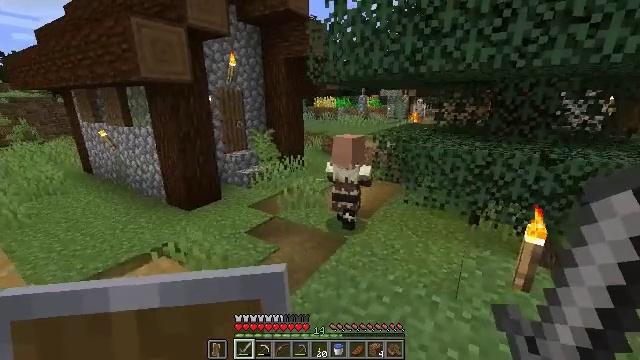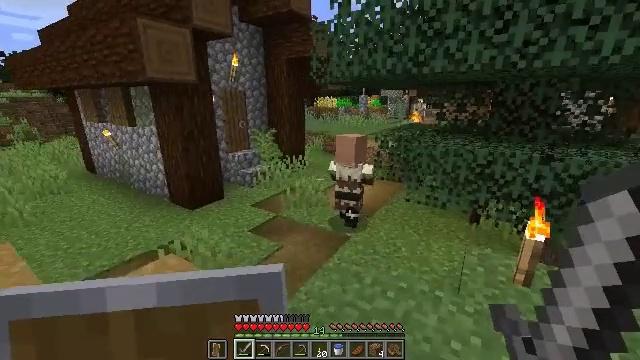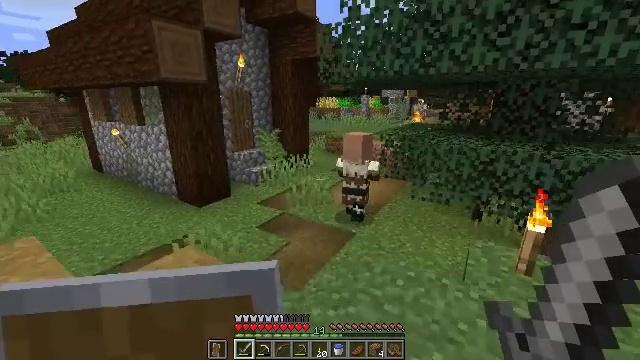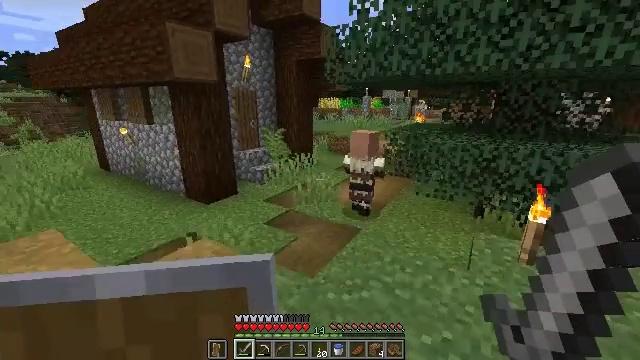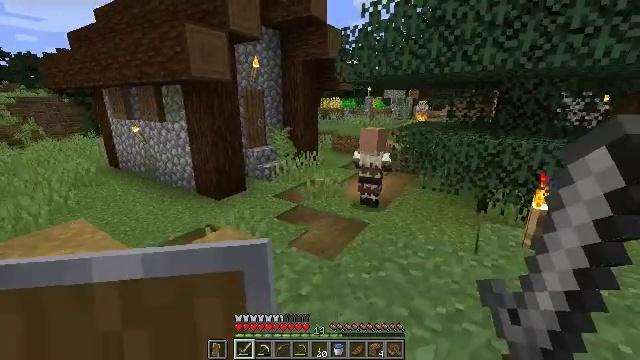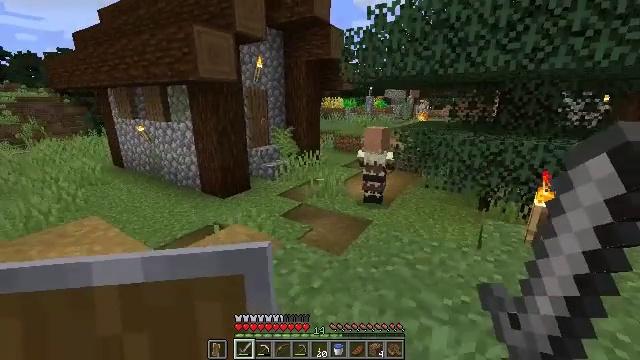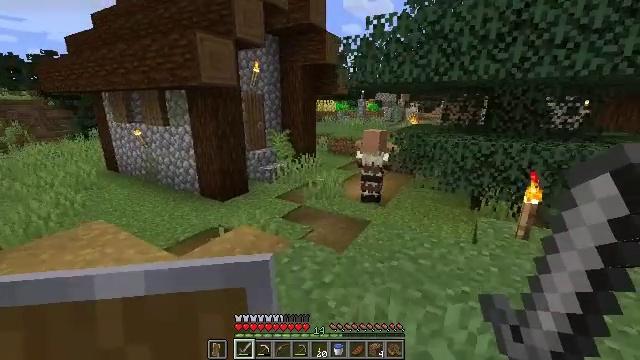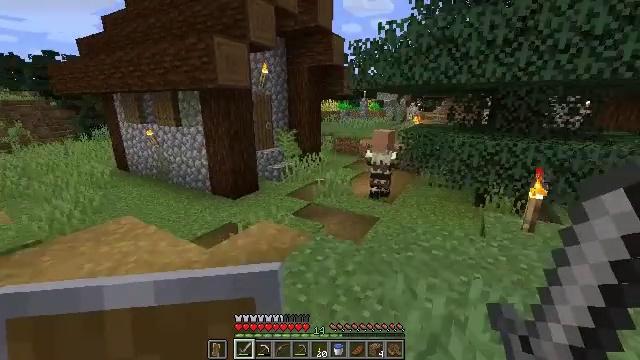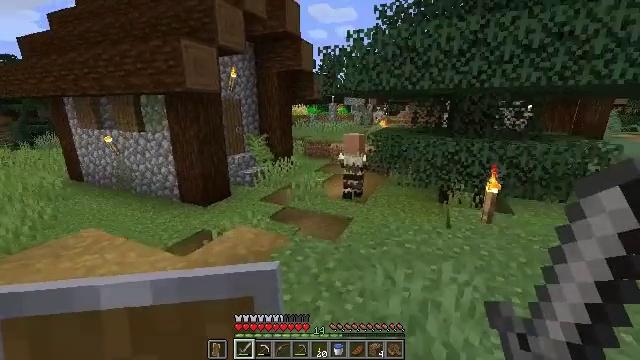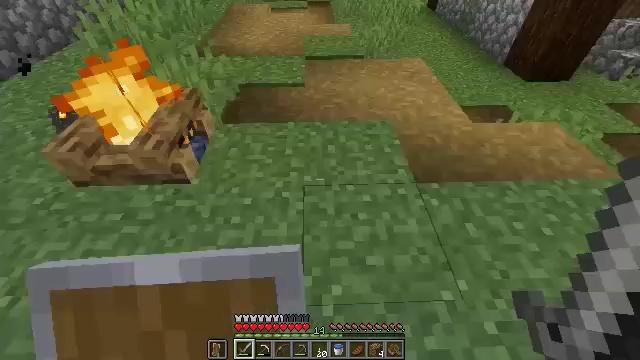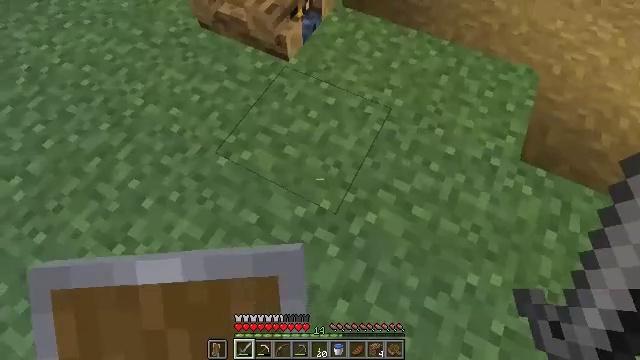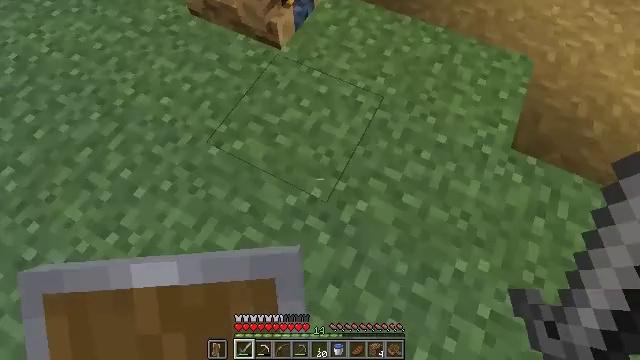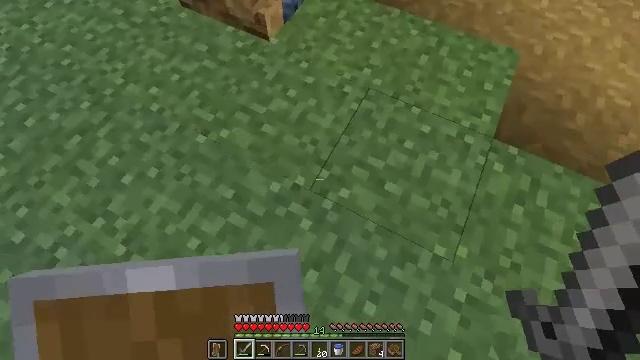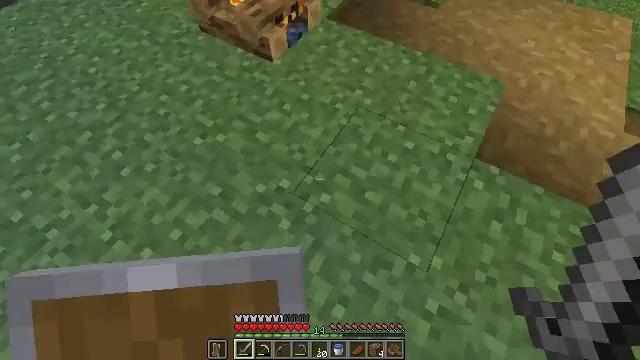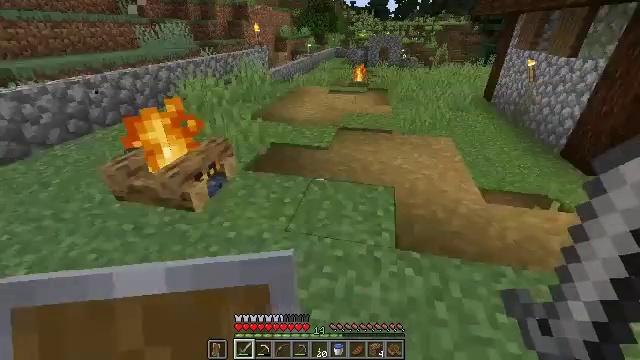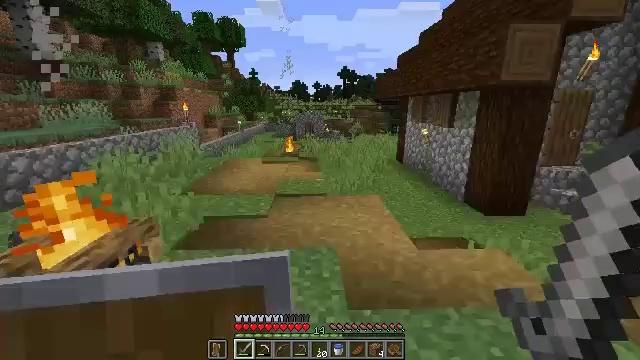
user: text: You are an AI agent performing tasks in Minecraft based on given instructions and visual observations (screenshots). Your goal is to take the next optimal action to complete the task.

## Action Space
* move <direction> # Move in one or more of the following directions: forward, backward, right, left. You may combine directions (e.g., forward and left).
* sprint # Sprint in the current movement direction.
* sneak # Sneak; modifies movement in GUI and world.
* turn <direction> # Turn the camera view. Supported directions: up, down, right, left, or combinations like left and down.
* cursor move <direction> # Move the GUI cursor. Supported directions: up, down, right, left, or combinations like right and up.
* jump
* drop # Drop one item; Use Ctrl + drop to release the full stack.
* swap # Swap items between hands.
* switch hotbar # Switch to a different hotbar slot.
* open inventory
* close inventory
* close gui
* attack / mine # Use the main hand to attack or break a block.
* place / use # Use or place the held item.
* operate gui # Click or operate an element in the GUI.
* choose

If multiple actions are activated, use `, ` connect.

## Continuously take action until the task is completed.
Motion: motion action
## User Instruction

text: Attack the large fern to gather it.
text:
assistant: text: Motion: move back and move left
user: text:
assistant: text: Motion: move back and move left
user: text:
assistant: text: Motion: move back and move left
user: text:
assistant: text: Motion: move back and move left
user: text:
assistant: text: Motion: move back and move left
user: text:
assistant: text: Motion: move back and move left, turn right
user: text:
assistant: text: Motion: move back and move left
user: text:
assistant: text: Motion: turn right
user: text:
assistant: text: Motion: move right, turn left and down
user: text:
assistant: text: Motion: move right, turn left and down
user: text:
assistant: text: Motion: move back and move right, turn down
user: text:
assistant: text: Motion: move back and move right
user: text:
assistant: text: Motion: move back and move right, turn left and up
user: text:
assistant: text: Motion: move back and move left, turn right and up
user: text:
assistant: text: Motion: move back and move left, turn right and up
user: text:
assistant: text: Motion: move left, turn left and up
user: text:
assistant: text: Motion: move left
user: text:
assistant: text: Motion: move left, turn right and up
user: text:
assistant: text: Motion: move forward and move left, turn right
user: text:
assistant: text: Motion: move forward and move left, turn right
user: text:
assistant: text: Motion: move forward and move left, turn right
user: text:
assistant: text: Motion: turn right
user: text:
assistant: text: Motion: turn right and down
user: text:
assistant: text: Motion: turn right
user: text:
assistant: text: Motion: move forward, turn right
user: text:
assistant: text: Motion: move forward
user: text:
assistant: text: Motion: move forward
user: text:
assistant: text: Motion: move forward
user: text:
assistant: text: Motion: move forward
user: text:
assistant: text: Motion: move forward